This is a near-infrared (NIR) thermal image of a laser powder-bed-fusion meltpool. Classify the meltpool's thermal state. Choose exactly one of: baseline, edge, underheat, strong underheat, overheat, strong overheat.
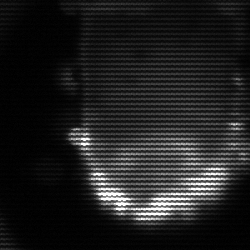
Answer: baseline